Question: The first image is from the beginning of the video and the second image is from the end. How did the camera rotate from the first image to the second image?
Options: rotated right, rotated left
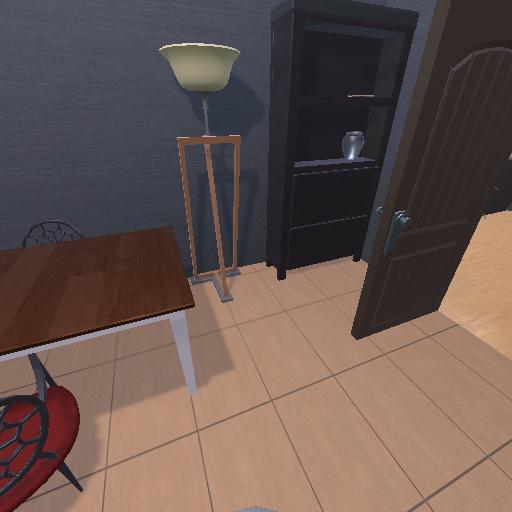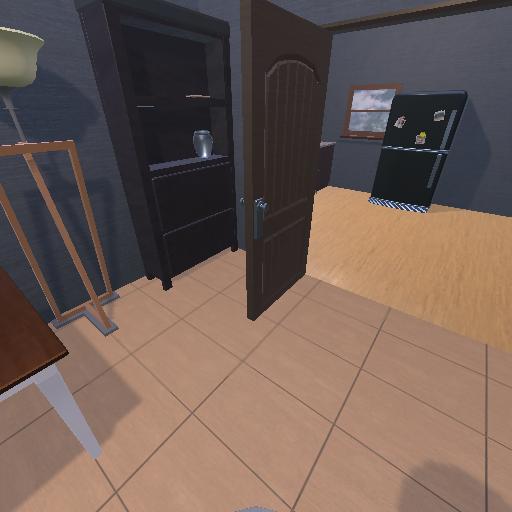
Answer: rotated right